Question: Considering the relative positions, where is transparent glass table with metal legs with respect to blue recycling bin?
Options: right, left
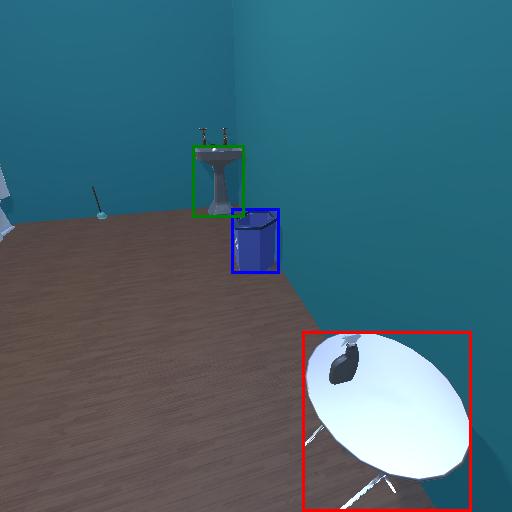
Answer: right